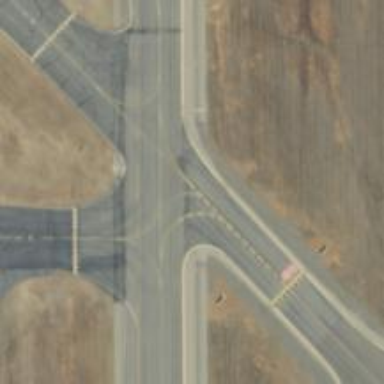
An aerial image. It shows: Image of taxiway at airport.